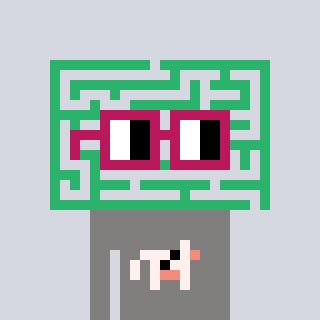
a pixel art character with square dark red glasses, a maze-shaped head and a bluegrey-colored body on a cool background